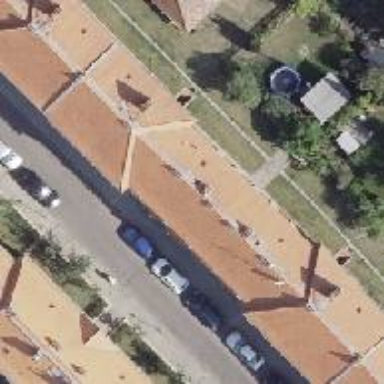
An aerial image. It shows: Hipped-roof building with apartments.